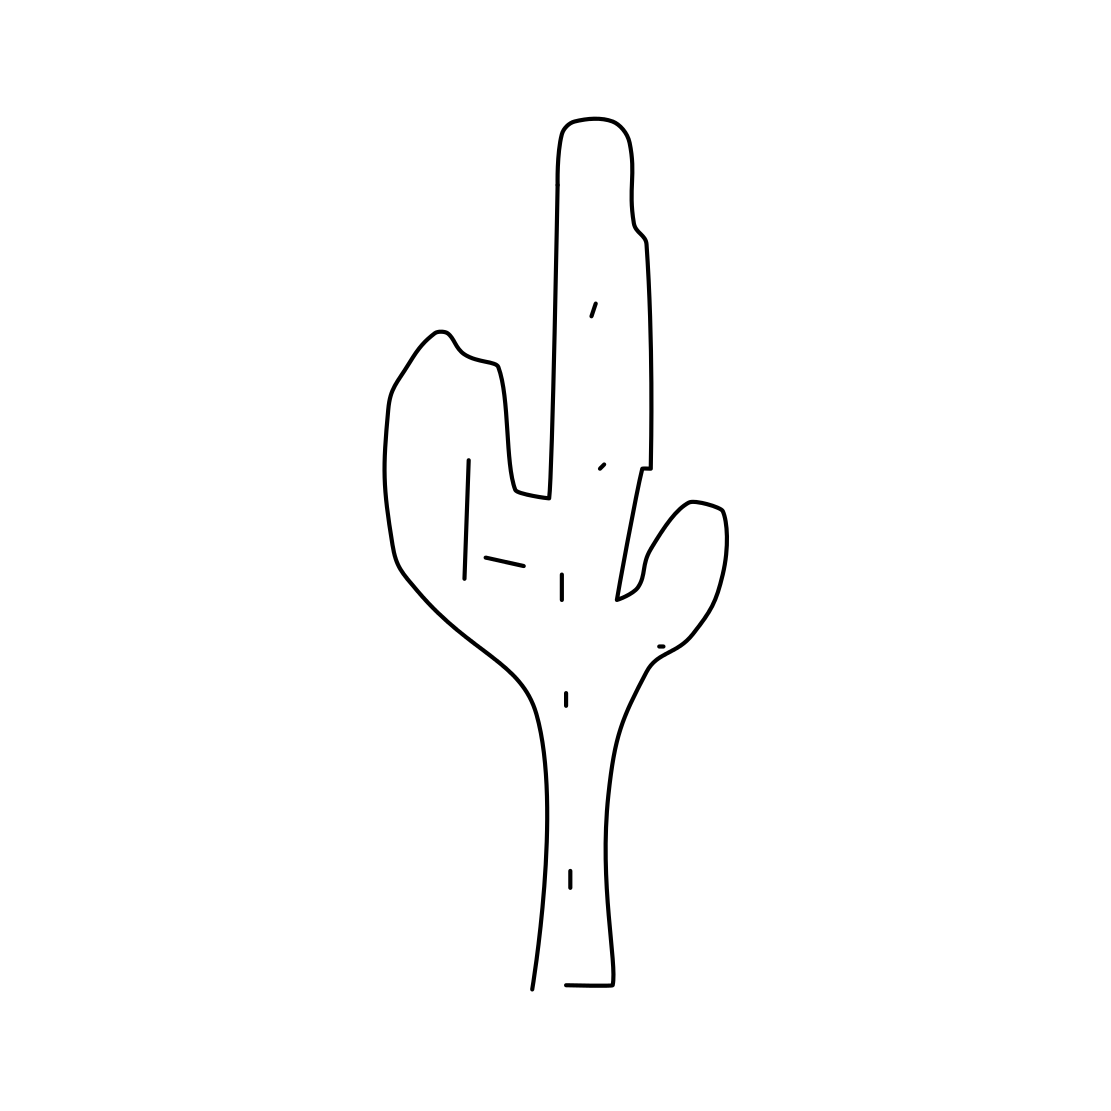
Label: cactus